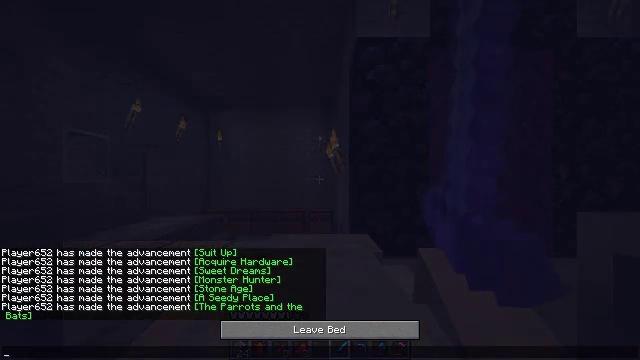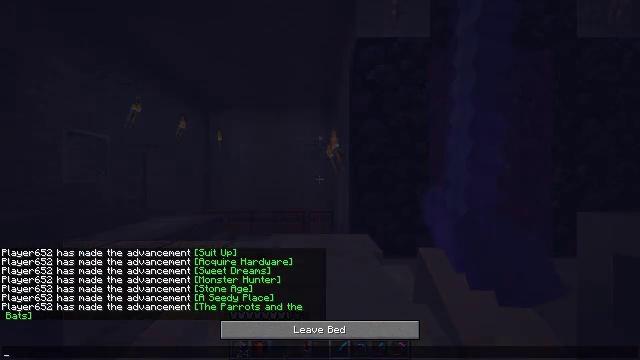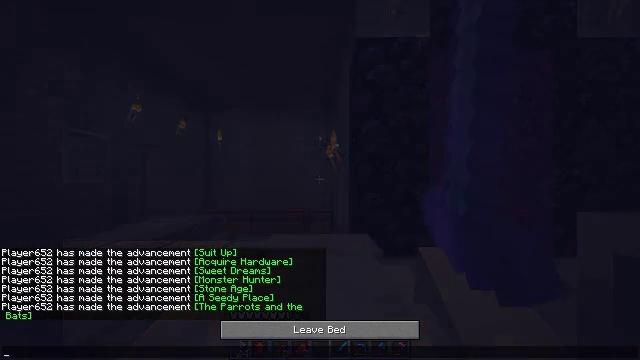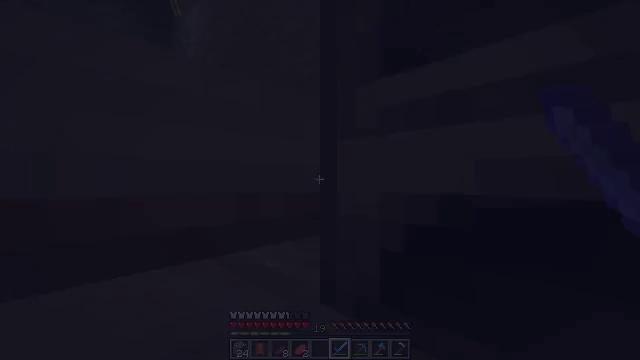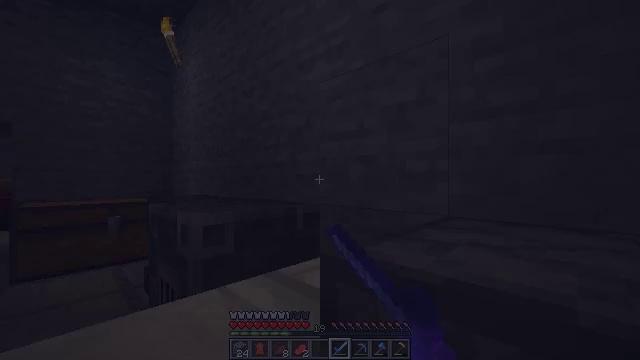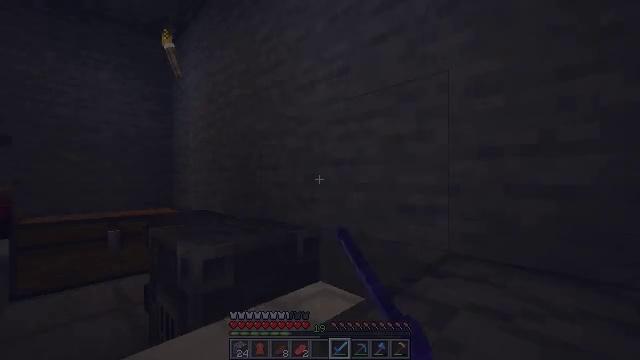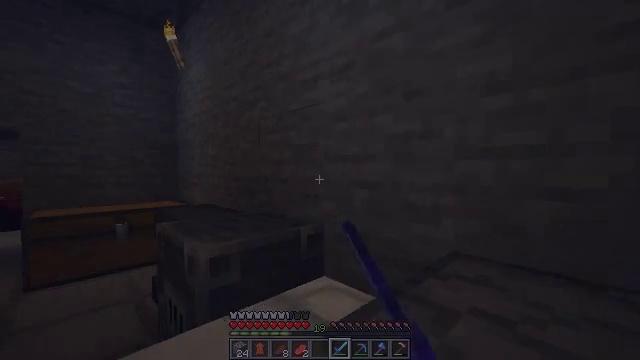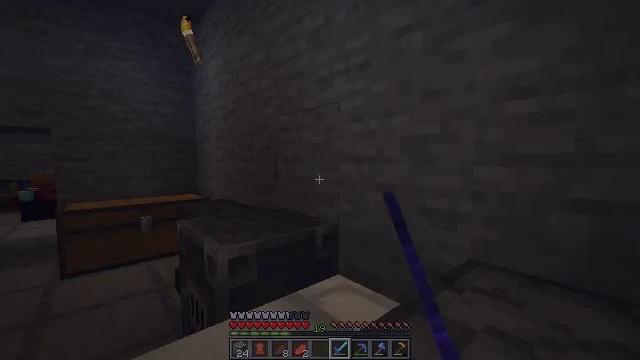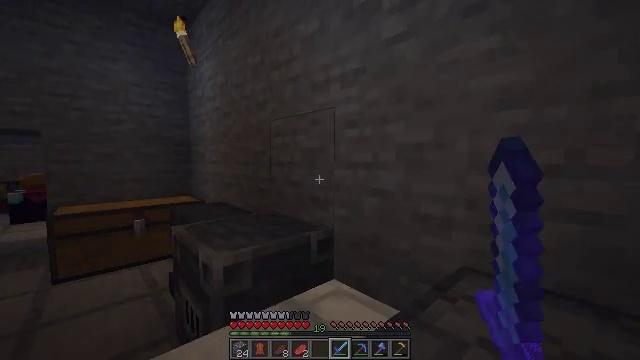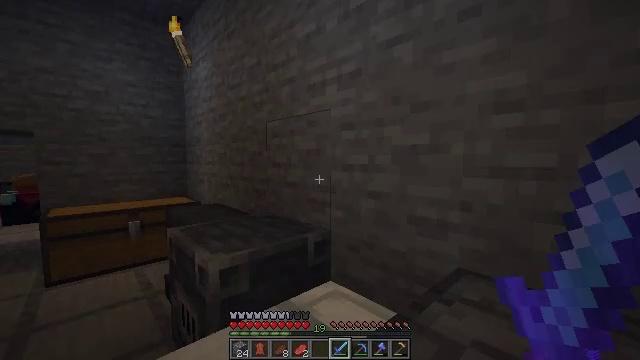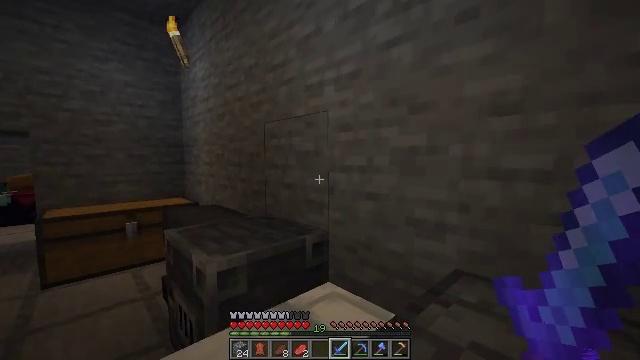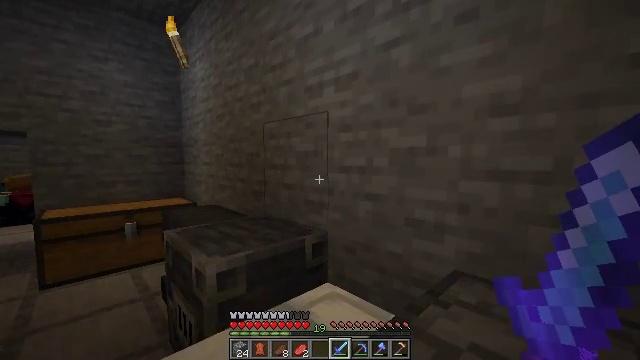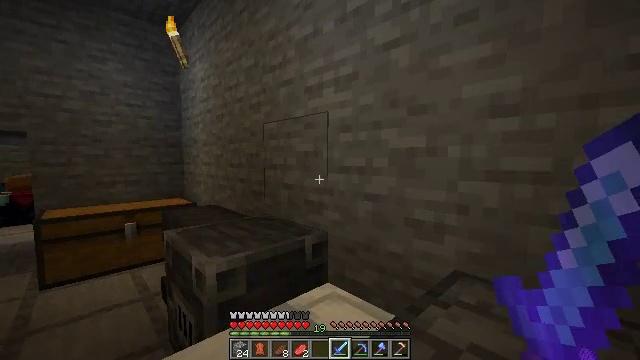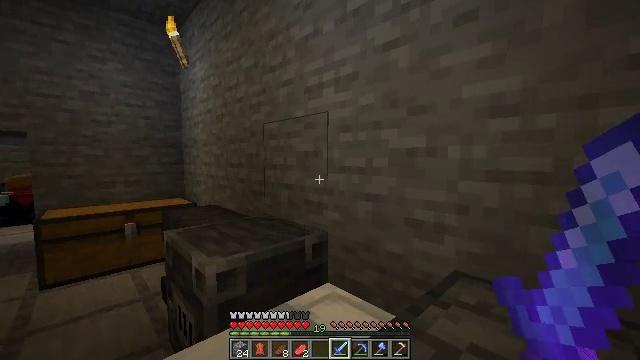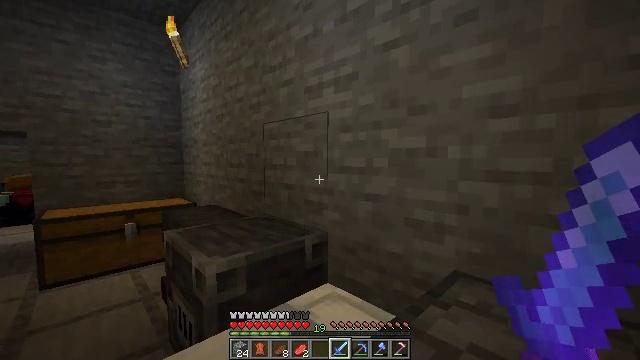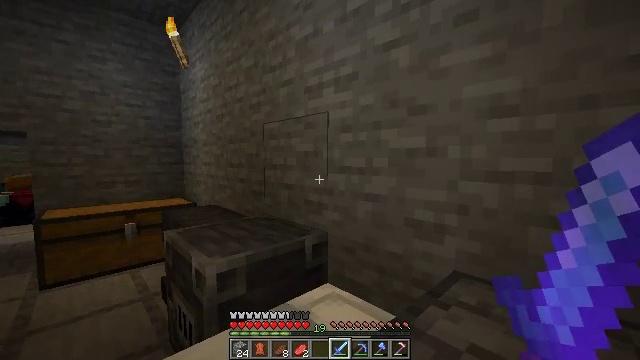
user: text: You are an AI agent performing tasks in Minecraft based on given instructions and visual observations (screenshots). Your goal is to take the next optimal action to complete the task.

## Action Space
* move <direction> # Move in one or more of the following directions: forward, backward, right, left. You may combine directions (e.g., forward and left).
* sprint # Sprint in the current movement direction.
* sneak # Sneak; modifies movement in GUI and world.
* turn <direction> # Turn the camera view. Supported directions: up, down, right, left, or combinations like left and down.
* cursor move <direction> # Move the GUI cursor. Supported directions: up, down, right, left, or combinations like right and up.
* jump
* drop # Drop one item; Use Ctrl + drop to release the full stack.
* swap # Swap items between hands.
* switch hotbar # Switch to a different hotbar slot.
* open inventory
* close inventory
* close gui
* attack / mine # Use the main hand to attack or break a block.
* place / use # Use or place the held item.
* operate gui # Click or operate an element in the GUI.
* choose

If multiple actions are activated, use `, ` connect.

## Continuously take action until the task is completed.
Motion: motion action
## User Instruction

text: Destroy the wheat to collect it.
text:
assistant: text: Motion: no_op
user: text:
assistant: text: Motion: no_op
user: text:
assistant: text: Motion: no_op
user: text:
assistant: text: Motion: no_op
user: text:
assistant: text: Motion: no_op
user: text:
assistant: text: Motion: turn down
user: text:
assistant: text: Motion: turn left and down
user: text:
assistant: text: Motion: turn right
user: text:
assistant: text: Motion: no_op
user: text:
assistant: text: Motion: no_op
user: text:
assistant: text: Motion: no_op
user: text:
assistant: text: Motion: no_op
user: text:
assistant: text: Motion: no_op
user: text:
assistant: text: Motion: no_op
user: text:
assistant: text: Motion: no_op
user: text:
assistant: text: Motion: no_op
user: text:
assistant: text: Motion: turn left
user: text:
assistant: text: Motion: turn up
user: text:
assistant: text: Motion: no_op
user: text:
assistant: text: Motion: no_op
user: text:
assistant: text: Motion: no_op
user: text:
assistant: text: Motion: no_op
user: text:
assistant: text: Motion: no_op
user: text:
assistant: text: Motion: no_op
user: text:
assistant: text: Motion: no_op
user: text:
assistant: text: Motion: no_op
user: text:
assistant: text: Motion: no_op
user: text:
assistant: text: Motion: no_op
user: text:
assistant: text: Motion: no_op
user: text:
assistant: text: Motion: no_op